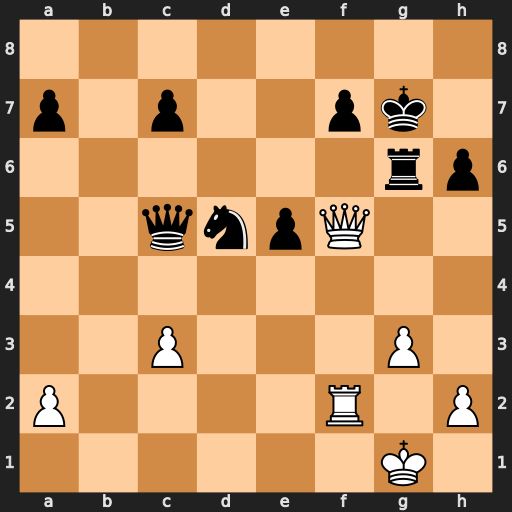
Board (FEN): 8/p1p2pk1/6rp/2qnpQ2/8/2P3P1/P4R1P/6K1
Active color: w
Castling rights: -
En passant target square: -
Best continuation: Qxf7+ Kh8 Qxg6